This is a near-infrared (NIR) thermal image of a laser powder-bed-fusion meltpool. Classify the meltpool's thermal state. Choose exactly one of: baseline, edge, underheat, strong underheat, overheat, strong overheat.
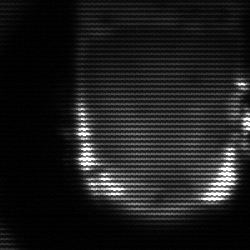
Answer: baseline